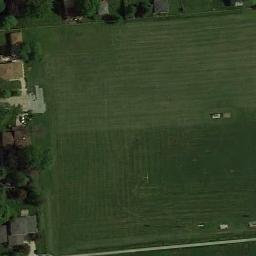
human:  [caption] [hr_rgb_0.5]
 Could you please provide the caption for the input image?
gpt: There are several yellow lines on the grass .

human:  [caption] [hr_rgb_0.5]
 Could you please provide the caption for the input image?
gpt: This meadow has dense grasses and some houses are next to the meadow .

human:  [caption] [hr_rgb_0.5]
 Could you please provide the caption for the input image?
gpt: The meadow is consist of green farmland next to the house .

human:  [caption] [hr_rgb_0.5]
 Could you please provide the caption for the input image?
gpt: There are many buildings of different shapes on the meadow .

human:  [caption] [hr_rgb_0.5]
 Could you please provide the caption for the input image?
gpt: There are some buildings around the green meadows .